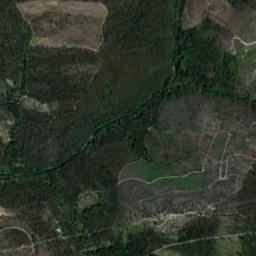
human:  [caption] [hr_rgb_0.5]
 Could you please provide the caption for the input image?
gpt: The deep blue river goes through the forest .

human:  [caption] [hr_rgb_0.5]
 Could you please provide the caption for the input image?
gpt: The river goes through trees and grass .

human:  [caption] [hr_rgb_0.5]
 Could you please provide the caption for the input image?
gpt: A curved green river with green and taupe on both sides .

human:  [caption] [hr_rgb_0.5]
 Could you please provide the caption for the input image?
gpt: There are many trees around the river .

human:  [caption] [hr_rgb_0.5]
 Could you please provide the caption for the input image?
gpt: There are many green trees and some bare land near the river .